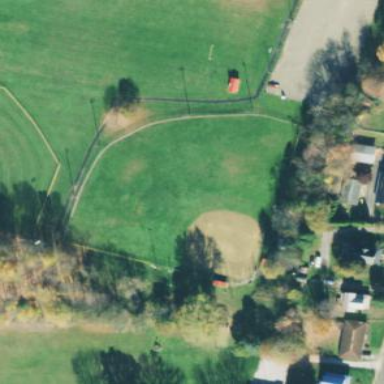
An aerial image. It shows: Baseball pitch for leisure land.